Interaction volume radius: 10 \u00c5
Interaction volume height: 15 \u00c5
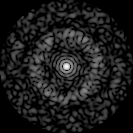
Disorder parameter: 0.8082